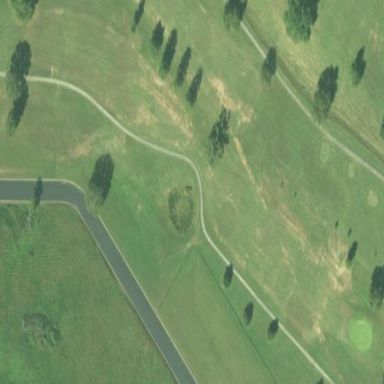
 with lush green grass covering the ground."